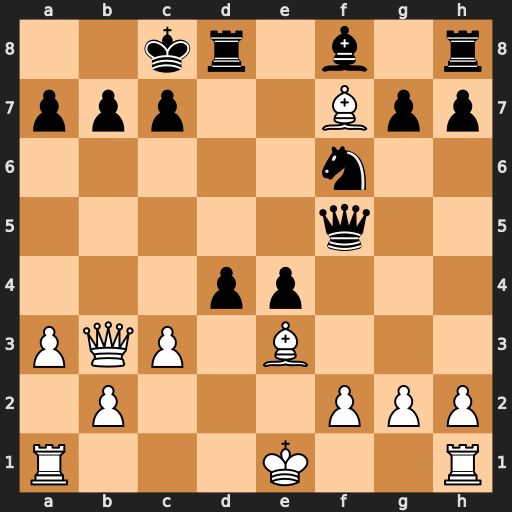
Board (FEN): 2kr1b1r/ppp2Bpp/5n2/5q2/3pp3/PQP1B3/1P3PPP/R3K2R
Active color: w
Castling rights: KQ
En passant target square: -
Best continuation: Be6+ Qxe6 Qxe6+